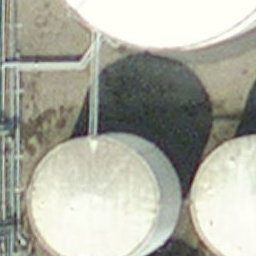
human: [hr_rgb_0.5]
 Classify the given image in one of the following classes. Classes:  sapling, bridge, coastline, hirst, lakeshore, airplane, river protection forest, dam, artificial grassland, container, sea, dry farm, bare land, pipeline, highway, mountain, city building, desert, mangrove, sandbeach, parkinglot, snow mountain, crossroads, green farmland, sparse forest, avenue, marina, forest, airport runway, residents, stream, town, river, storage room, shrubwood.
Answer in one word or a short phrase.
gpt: storage room